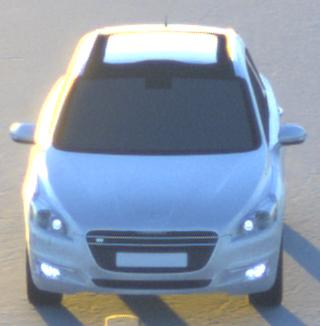
Make: Peugeot
Model: 508 SW 120 VTi
Detailed model: 508 (I) SW
Model produced from: 2011/03
Model produced until: 2014/05
Doors: 5
Color: white
Road condition: dry road
Daytime: sunrise or sunset
Contrast: high contrast